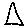
Label: triangle